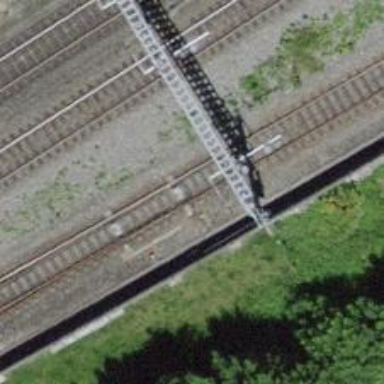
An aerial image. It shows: Railway switch.